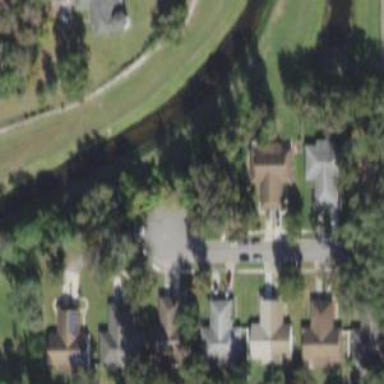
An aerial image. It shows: Residential road with sidewalk on the left side.